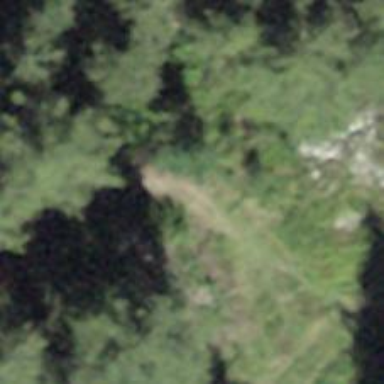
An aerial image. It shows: Path.